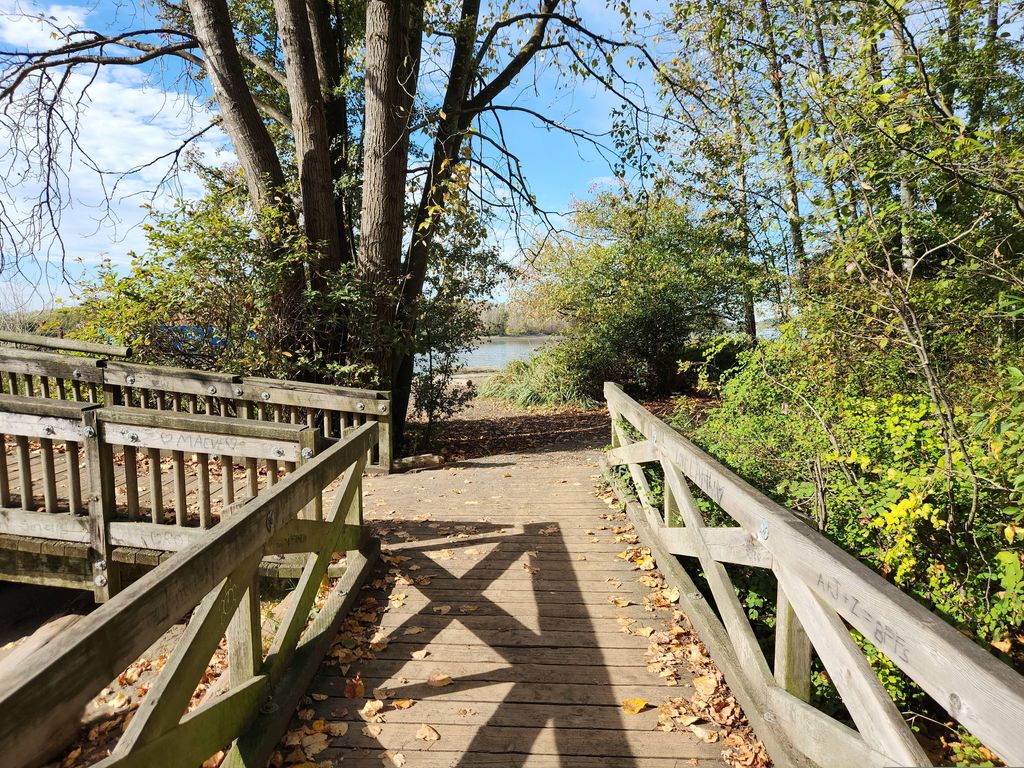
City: vancouver